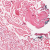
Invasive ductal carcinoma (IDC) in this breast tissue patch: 0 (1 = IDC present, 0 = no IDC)